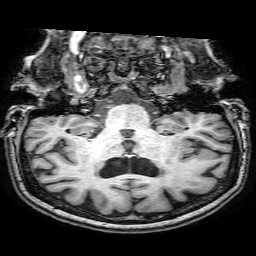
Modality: T1w
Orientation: sagittal
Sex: female
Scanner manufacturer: philips
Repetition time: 0.008166 s
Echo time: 0.00376 s